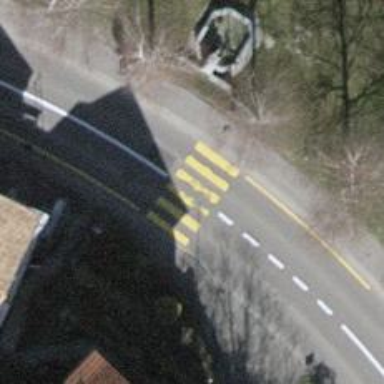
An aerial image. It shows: Marked crossing with zebra stripes on the road.